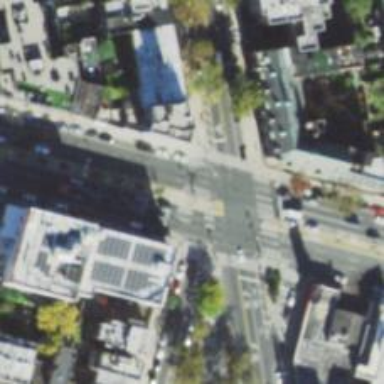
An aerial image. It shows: Footway that serves as traffic island.